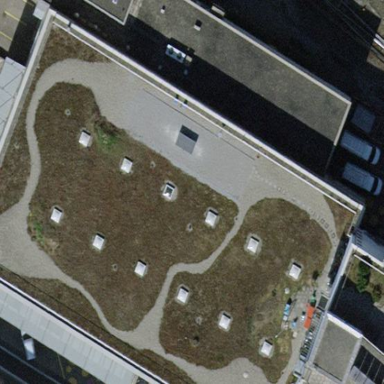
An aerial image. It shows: Commercial building with flat roof. The building is used as office.